Field crop: maize
Growth stage: 2
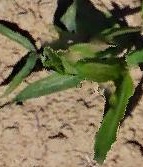
Species: maize